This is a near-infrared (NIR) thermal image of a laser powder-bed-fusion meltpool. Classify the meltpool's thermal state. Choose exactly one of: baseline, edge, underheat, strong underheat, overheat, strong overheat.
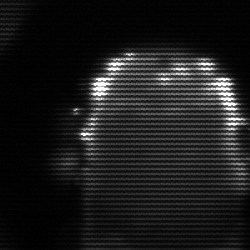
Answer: baseline